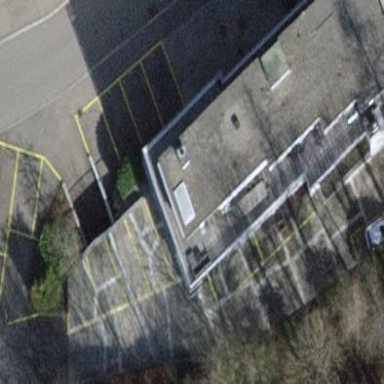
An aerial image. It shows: Building part with flat roof.